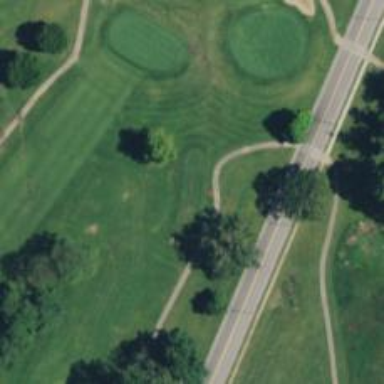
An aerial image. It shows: Golf hole.